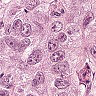
Metastatic tissue present: yes